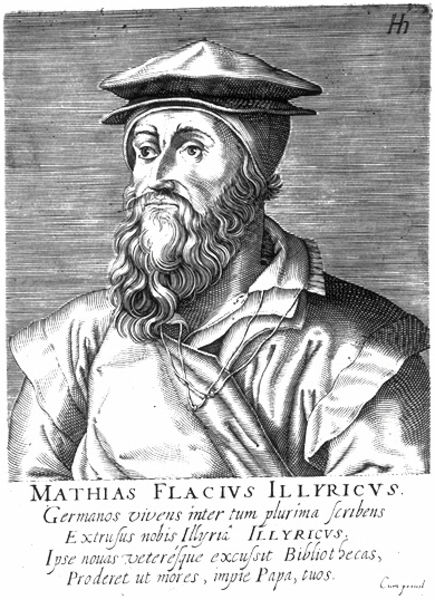
Titel: Bildnis des Matthias Flacius Illyricus
Künstler: Hendrik (d.Ä.) Hondius
Institution: (Seriendruck)
Schlagwörter: kopf, mann, schatten, umhang, weiß, grau, hintergrund, hut, licht, mund, nase, profil, schwarz, stirn, zeichnung, blick, rock, bart, hemd, jacke, kappe, mütze, augen, band, barock, falten, kragen, rahmen, vollbart, bildnis, hals, herr, portrait, porträt, signatur, geistlicher, mantel, schnur, schnüre, augenbrauen, renaissance, deutschland, holzschnitt, schrift, kette, grafik, graphik, siebdruck, papst, dichter, ernst, inschrift, kordel, platte, buch, druck, schnitt, schwarz weiss, hochdruck, monogramm, schraffur, holzstich, radierung, stich, dreiviertel, text, holzdruck, buchseite, pfarrer, aigen, halbprofil, mittelalter, wams, krage, schnurr, schildmütze, kupferstich, deutscher, flugblatt, legende, latein, tiefdruck, ase, reformation, theologe, matthias, scharaffur, mathias, renaissace, profilbild, texz, brt, flacius, grauabstufung, illypricus, illyricus, we, flavius, schaut nach links, favius, lyriker, mathias flacius, illaricus, graafik, flacius illyricus, sriengrafik, flacivs